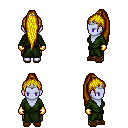
a pixel art fantasy rpg character, female body template, dark elf, purple skin, green robe, robe skirt, blonde extra-long topknot hairstyle, silver tiara, gold gloves, brown slippers, four views (front, back, left, right), 2x2 character sprite sheet, small pixel art, hard edges, no anti-aliasing